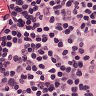
Metastatic tissue present: no